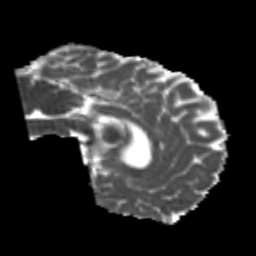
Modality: MD
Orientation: sagittal
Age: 21
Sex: male
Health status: healthy
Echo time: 0.074 s